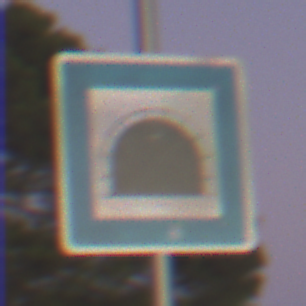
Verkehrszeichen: Tunnel
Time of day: Dawn
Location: Outdoor (RoadRail)
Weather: Clear
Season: NotSpecified
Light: Natural